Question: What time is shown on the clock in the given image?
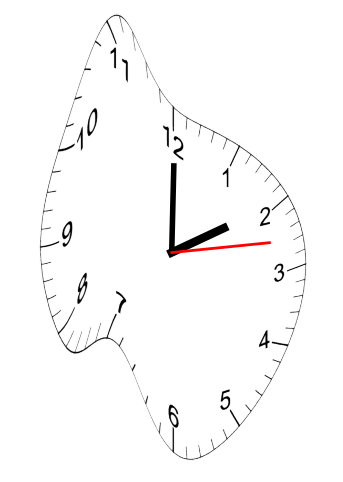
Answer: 02:00:13